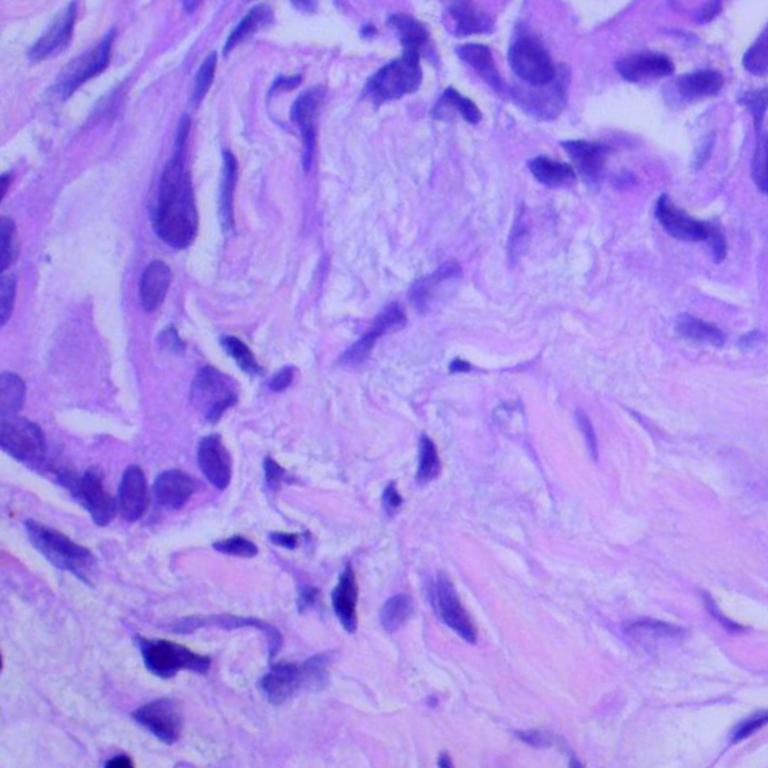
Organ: lung
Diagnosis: adenocarcinomas